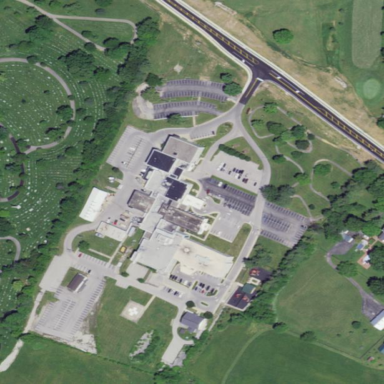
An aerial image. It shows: Hospital providing healthcare services.